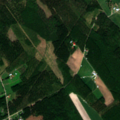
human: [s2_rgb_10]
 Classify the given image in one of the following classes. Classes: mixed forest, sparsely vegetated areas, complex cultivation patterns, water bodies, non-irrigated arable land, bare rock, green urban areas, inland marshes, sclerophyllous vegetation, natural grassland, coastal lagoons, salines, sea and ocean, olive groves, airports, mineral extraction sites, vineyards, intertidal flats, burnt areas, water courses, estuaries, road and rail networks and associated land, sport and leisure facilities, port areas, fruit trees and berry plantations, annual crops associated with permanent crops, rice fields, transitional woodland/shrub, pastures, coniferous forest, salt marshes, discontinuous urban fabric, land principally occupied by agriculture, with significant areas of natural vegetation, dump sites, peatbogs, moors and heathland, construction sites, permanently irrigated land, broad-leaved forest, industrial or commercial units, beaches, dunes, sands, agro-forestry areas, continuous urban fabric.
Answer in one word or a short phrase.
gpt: discontinuous urban fabric, non-irrigated arable land, land principally occupied by agriculture, with significant areas of natural vegetation, broad-leaved forest, coniferous forest, mixed forest